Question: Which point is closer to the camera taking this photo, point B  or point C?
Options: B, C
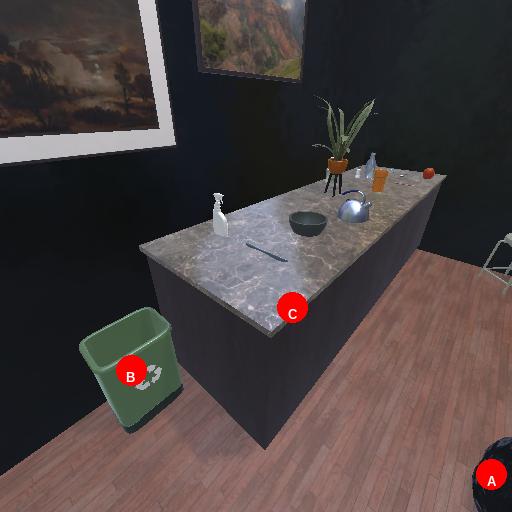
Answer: B